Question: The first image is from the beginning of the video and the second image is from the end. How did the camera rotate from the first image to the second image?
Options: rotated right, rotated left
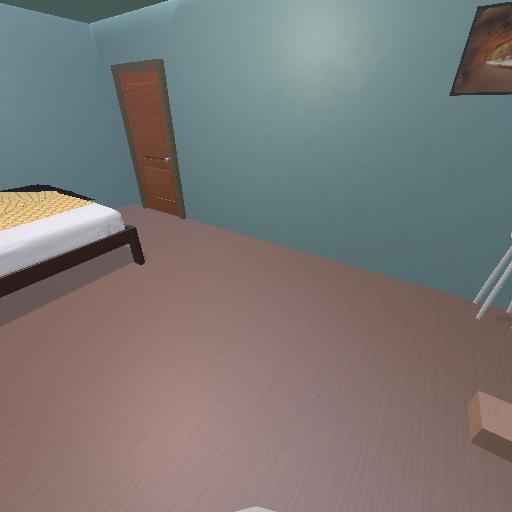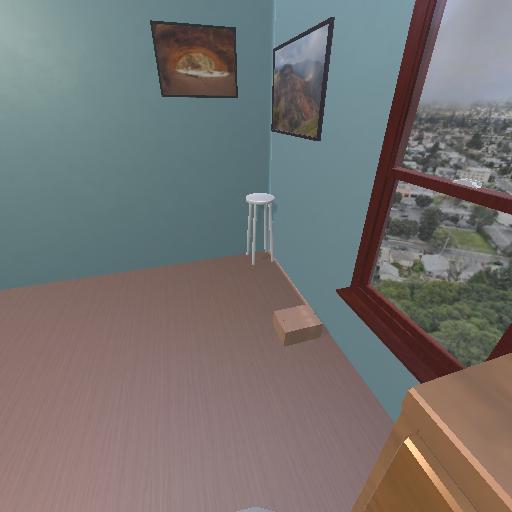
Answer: rotated right